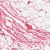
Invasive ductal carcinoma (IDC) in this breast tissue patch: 0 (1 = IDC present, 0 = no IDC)